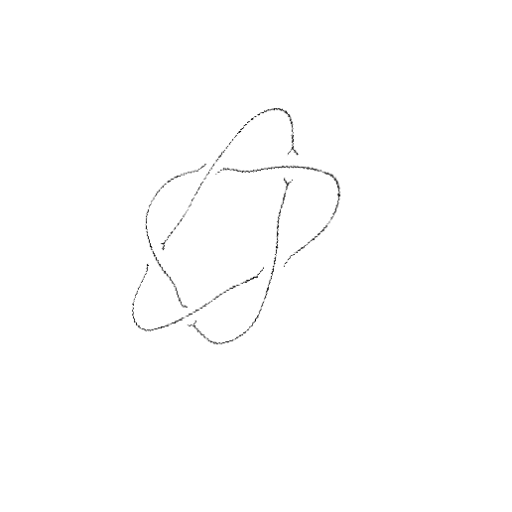
Crossing number: 5